Question: [Content_Types].xml folder different make System.IO.Packaging.Package can't read Uri information.
My [Content_Types].xml use extension search :
'''
<?xml version="1.0" encoding="utf-8"?>
<Types xmlns="http://schemas.openxmlformats.org/package/2006/content-types">
<Default Extension="xml" ContentType="" />
</Types>
'''
But, I just add a folder before 'style.xml' then 'System.IO.Packaging.Package' can't get 'Uri' information

My Code:
'''
namespace ZipSample
{
using System;
using System.IO;
using System.IO.Compression;
using System.IO.Packaging;
using System.Linq;
using System.Text;
public class Program
{
public static void Main(string[] args)
{
Execute(xmlpath:@"styles.xml");
Execute(xmlpath:@"test\styles.xml");
}
public static void Execute(string xmlpath)
{
var path = "output.zip";
File.Delete(path);
using (var stream = new FileStream(path,FileMode.CreateNew,FileAccess.ReadWrite))
{
using (ZipArchive archive = new ZipArchive(stream, ZipArchiveMode.Create, false, UTF8Encoding.UTF8))
{
AddStringToZip(archive, xmlpath, @"");
AddStringToZip(archive,
@"[Content_Types].xml", @"<?xml version=""1.0"" encoding=""utf-8""?>
<Types xmlns=""http://schemas.openxmlformats.org/package/2006/content-types"">
<Default Extension=""xml"" ContentType="""" />
</Types>");
}
}
using (Package zip = System.IO.Packaging.Package.Open(path))
{
var part = zip.GetParts().Select(s => new { s.CompressionOption, s.ContentType, s.Uri, s.Package.GetType().Name }).FirstOrDefault();
Console.WriteLine($"xmlpath:{xmlpath} | CompressionOption:{part?.CompressionOption} | Uri:{part?.Uri}");
}
}
private static void AddStringToZip(ZipArchive archive, string entryPath, string content)
{
var utf8WithBom = new System.Text.UTF8Encoding(true);
ZipArchiveEntry entry = archive.CreateEntry(entryPath);
using (var stream = entry.Open())
using (StreamWriter writer = new StreamWriter(stream, utf8WithBom))
writer.Write(content);
}
}
}
'''
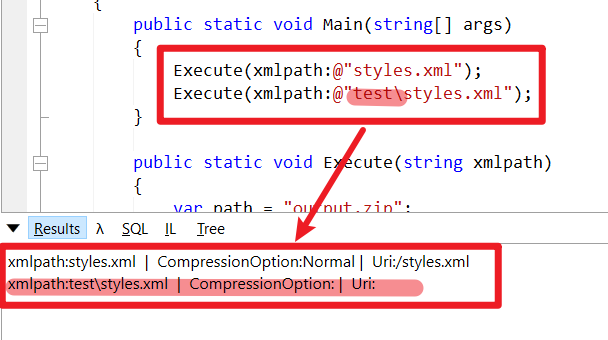
Answer: I got the key point : it should use '/' not '\'
e.g:
'''
namespace ZipSample
{
using System;
using System.IO;
using System.IO.Compression;
using System.IO.Packaging;
using System.Linq;
using System.Text;
public class Program
{
public static void Main(string[] args)
{
Execute(xmlpath:@"styles.xml");
Execute(xmlpath:@"test/styles.xml");
}
public static void Execute(string xmlpath)
{
var path = "output.zip";
File.Delete(path);
using (var stream = new FileStream(path,FileMode.CreateNew,FileAccess.ReadWrite))
{
using (ZipArchive archive = new ZipArchive(stream, ZipArchiveMode.Create, false, UTF8Encoding.UTF8))
{
AddStringToZip(archive, xmlpath, @"");
AddStringToZip(archive,
@"[Content_Types].xml", @"<?xml version=""1.0"" encoding=""utf-8""?>
<Types xmlns=""http://schemas.openxmlformats.org/package/2006/content-types"">
<Default Extension=""xml"" ContentType="""" />
</Types>");
}
}
using (Package zip = System.IO.Packaging.Package.Open(path))
{
var part = zip.GetParts().Select(s => new { s.CompressionOption, s.ContentType, s.Uri, s.Package.GetType().Name }).FirstOrDefault();
Console.WriteLine($"xmlpath:{xmlpath} | CompressionOption:{part?.CompressionOption} | Uri:{part?.Uri}");
}
}
private static void AddStringToZip(ZipArchive archive, string entryPath, string content)
{
var utf8WithBom = new System.Text.UTF8Encoding(true);
ZipArchiveEntry entry = archive.CreateEntry(entryPath);
using (var stream = entry.Open())
using (StreamWriter writer = new StreamWriter(stream, utf8WithBom))
writer.Write(content);
}
}
}
'''